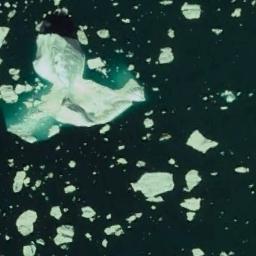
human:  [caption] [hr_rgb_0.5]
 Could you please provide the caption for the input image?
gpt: A large piece of ice and many small pieces of ice around it are scattered on the deep blue sea .

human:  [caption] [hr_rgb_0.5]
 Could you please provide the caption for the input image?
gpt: There are different shapes of sea ice .

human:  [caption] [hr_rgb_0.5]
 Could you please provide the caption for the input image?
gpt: There is a big ice and many small ice on the deep green sea .

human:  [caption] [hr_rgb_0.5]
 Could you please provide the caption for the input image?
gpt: A lot of small pieces of sea ice and an ice hummock float in the deep blue sea .

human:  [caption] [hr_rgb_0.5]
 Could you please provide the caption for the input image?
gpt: There are many small pieces of sea ice and a larger one .